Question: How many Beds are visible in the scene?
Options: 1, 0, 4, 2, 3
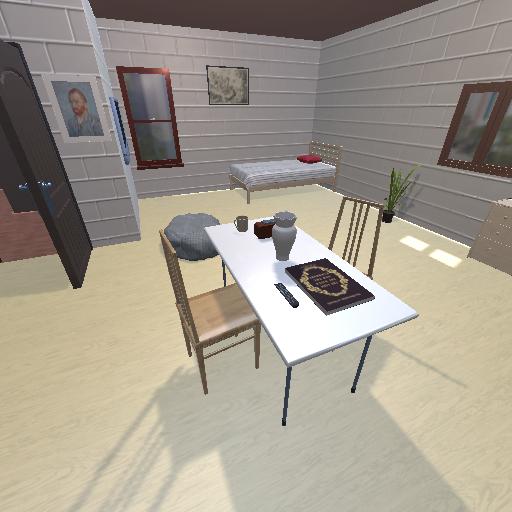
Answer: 1